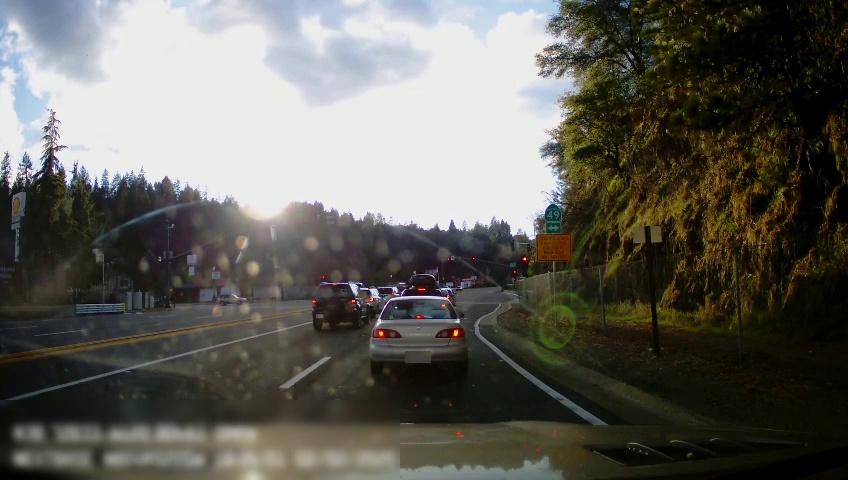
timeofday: Day
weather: Sunny
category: Drivable Space
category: Vehicles | Car
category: Vehicles | SUV
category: Vehicles | Car
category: Vehicles | SUV
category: Vehicles | SUV
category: Vehicles | Car
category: Lanes | Opposite Lane
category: Lanes | Opposite Lane
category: Lanes | Current Lane
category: Lanes | Alternate Lane
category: Lanes | Current Lane
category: Lanes | Opposite Lane
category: Lanes | Opposite Lane
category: Traffic | Signs
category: Traffic | Signs
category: Traffic | Signs
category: Traffic | Lights